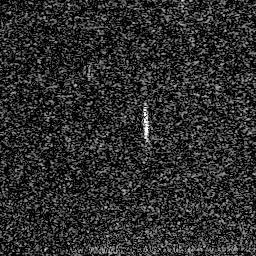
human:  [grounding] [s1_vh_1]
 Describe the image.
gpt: In the satellite image, there is  <ref>1 small ship </ref> <box>[[54, 41, 59, 54, 0]]</box> located at center.